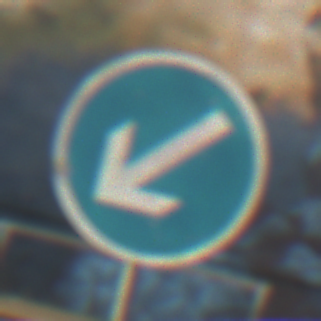
Verkehrszeichen: VorgeschriebeneVorbeifahrtLinks
Umgebung: Outdoor, Urban
Tageszeit: MorningAfternoon
Wetter: PartlyCloudy
Licht: Natural
Jahreszeit: NotSpecified
Kontrast: MediumContrast